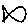
Label: fish